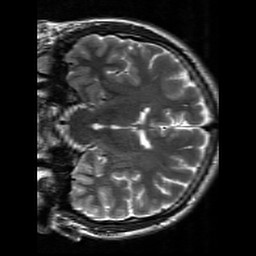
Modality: T2w
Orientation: coronal
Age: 20
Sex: male
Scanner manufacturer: siemens
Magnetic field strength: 3 T
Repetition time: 7 s
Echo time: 0.09 s